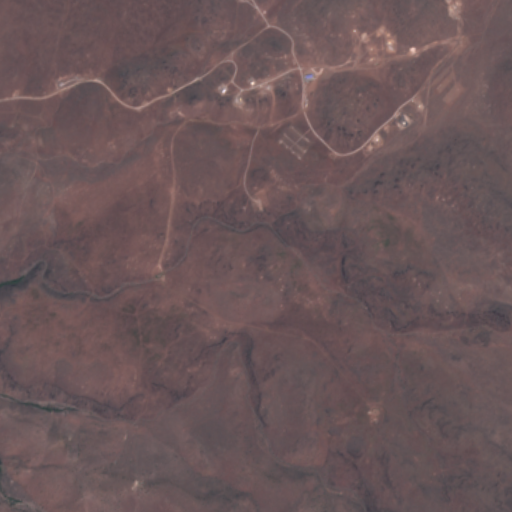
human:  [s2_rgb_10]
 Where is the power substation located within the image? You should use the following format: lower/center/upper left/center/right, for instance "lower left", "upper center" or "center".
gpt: The power substation is located in the upper left of the image.
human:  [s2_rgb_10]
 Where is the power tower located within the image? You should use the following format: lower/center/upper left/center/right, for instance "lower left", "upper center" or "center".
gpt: The power tower is located in the upper left of the image.
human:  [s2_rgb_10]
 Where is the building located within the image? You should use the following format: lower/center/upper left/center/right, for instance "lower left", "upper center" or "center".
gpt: The building is located in the upper center of the image.
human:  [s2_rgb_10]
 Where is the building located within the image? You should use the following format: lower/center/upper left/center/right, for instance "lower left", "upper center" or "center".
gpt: The building is located in the upper right of the image.
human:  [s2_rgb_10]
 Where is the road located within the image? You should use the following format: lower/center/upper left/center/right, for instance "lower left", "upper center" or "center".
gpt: There is no road in the image.